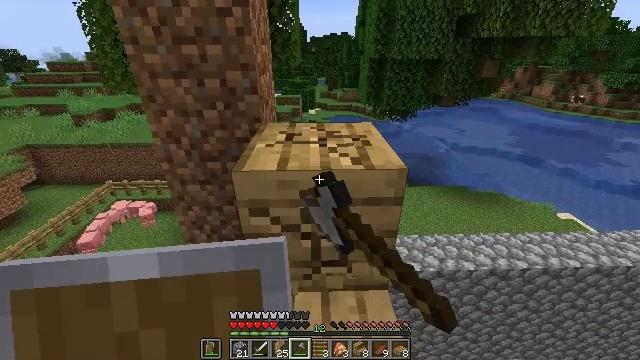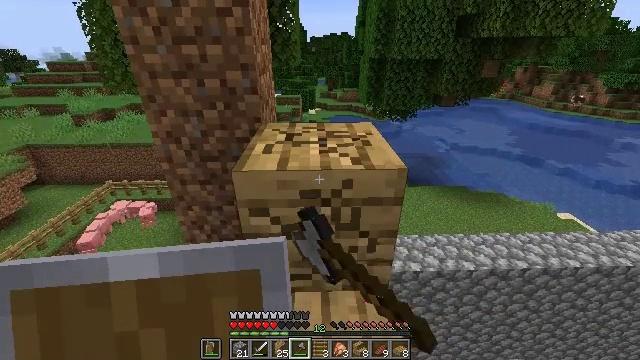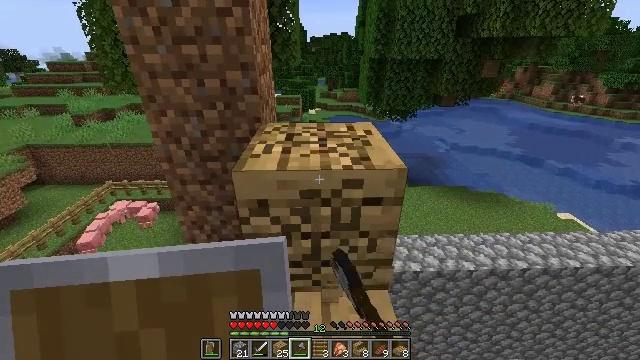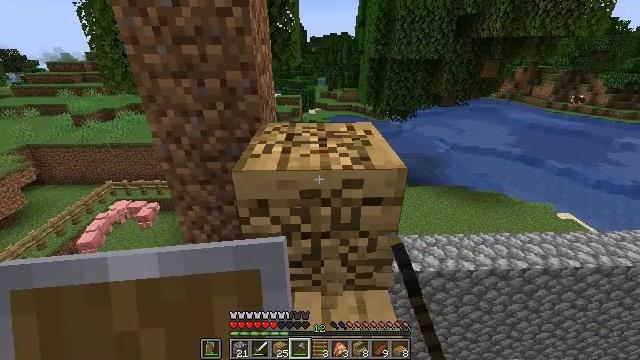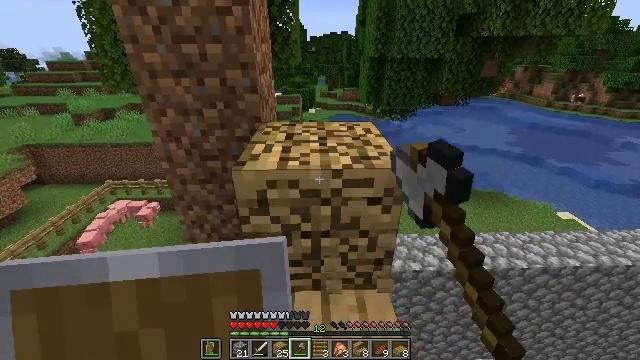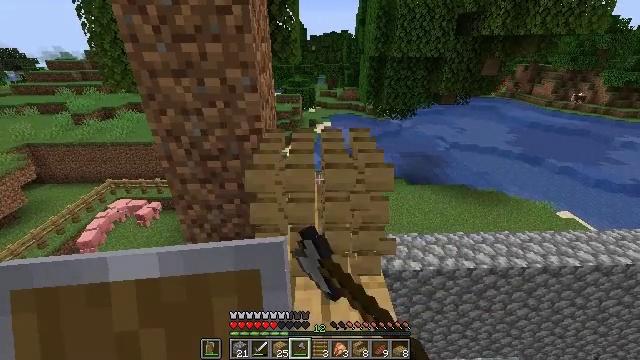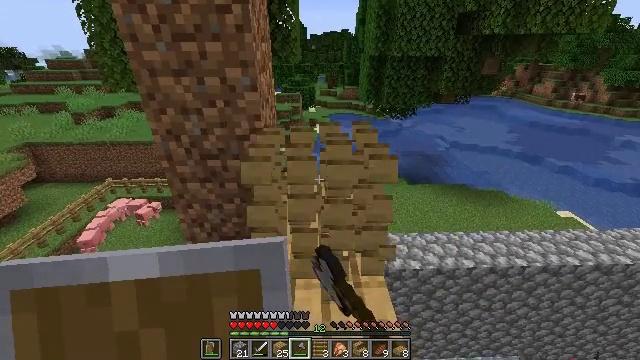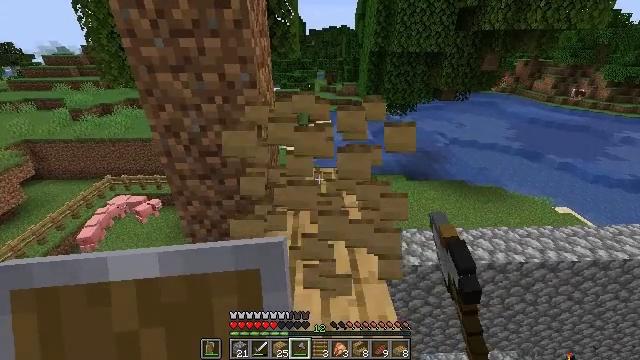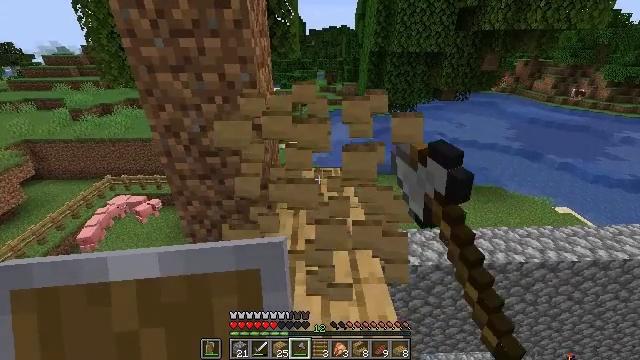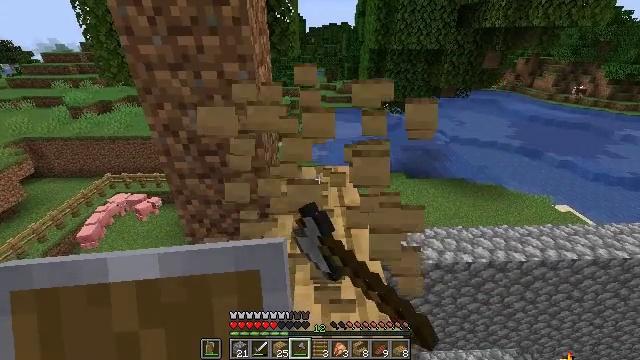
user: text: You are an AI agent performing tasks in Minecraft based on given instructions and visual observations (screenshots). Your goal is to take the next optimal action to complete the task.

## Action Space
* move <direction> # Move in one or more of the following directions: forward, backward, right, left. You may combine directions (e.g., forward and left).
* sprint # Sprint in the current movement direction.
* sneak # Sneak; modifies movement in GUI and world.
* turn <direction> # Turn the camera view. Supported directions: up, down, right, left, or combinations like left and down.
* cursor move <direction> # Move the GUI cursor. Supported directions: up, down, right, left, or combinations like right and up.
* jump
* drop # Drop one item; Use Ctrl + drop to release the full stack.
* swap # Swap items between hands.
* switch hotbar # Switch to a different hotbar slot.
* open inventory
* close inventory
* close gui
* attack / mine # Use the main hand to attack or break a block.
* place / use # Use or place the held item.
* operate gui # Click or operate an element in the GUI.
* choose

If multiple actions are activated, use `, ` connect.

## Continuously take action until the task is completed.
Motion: motion action
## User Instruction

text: Attack the oak planks to recycle it.
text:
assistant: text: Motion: attack / mine
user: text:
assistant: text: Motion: attack / mine
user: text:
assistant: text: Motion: attack / mine
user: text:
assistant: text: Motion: attack / mine
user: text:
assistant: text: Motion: attack / mine
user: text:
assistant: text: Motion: attack / mine
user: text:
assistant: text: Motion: attack / mine
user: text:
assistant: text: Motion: attack / mine
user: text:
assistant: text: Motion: move forward, attack / mine
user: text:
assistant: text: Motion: attack / mine